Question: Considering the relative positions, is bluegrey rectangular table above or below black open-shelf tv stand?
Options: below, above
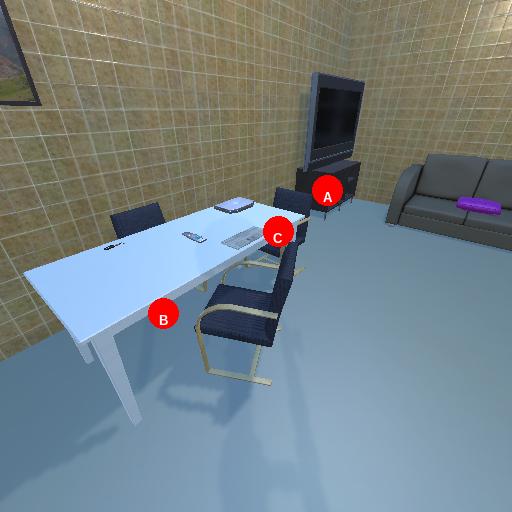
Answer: below